Interaction volume radius: 5 \u00c5
Interaction volume height: 10 \u00c5
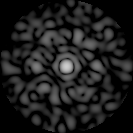
Disorder parameter: 0.8348